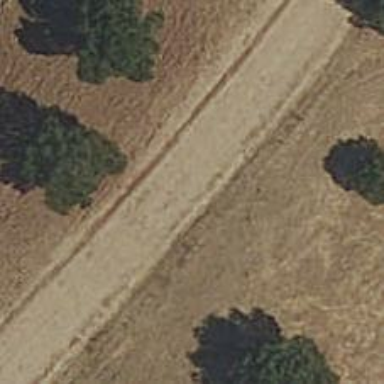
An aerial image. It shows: Unpaved footway with grade 2 tracktype.